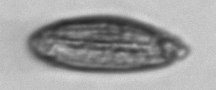
Label: Katodinium_or_Torodinium